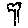
Label: tree